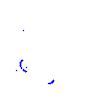
Particle: proton